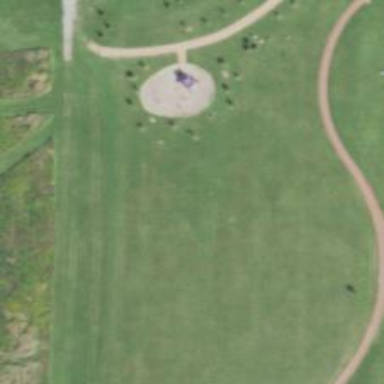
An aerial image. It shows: Disc golf hole.